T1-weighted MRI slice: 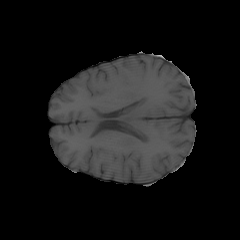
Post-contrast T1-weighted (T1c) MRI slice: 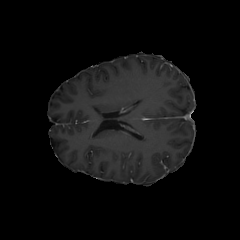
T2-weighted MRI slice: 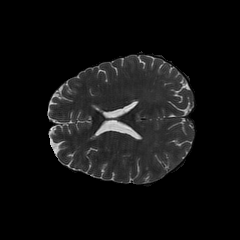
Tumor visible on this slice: no